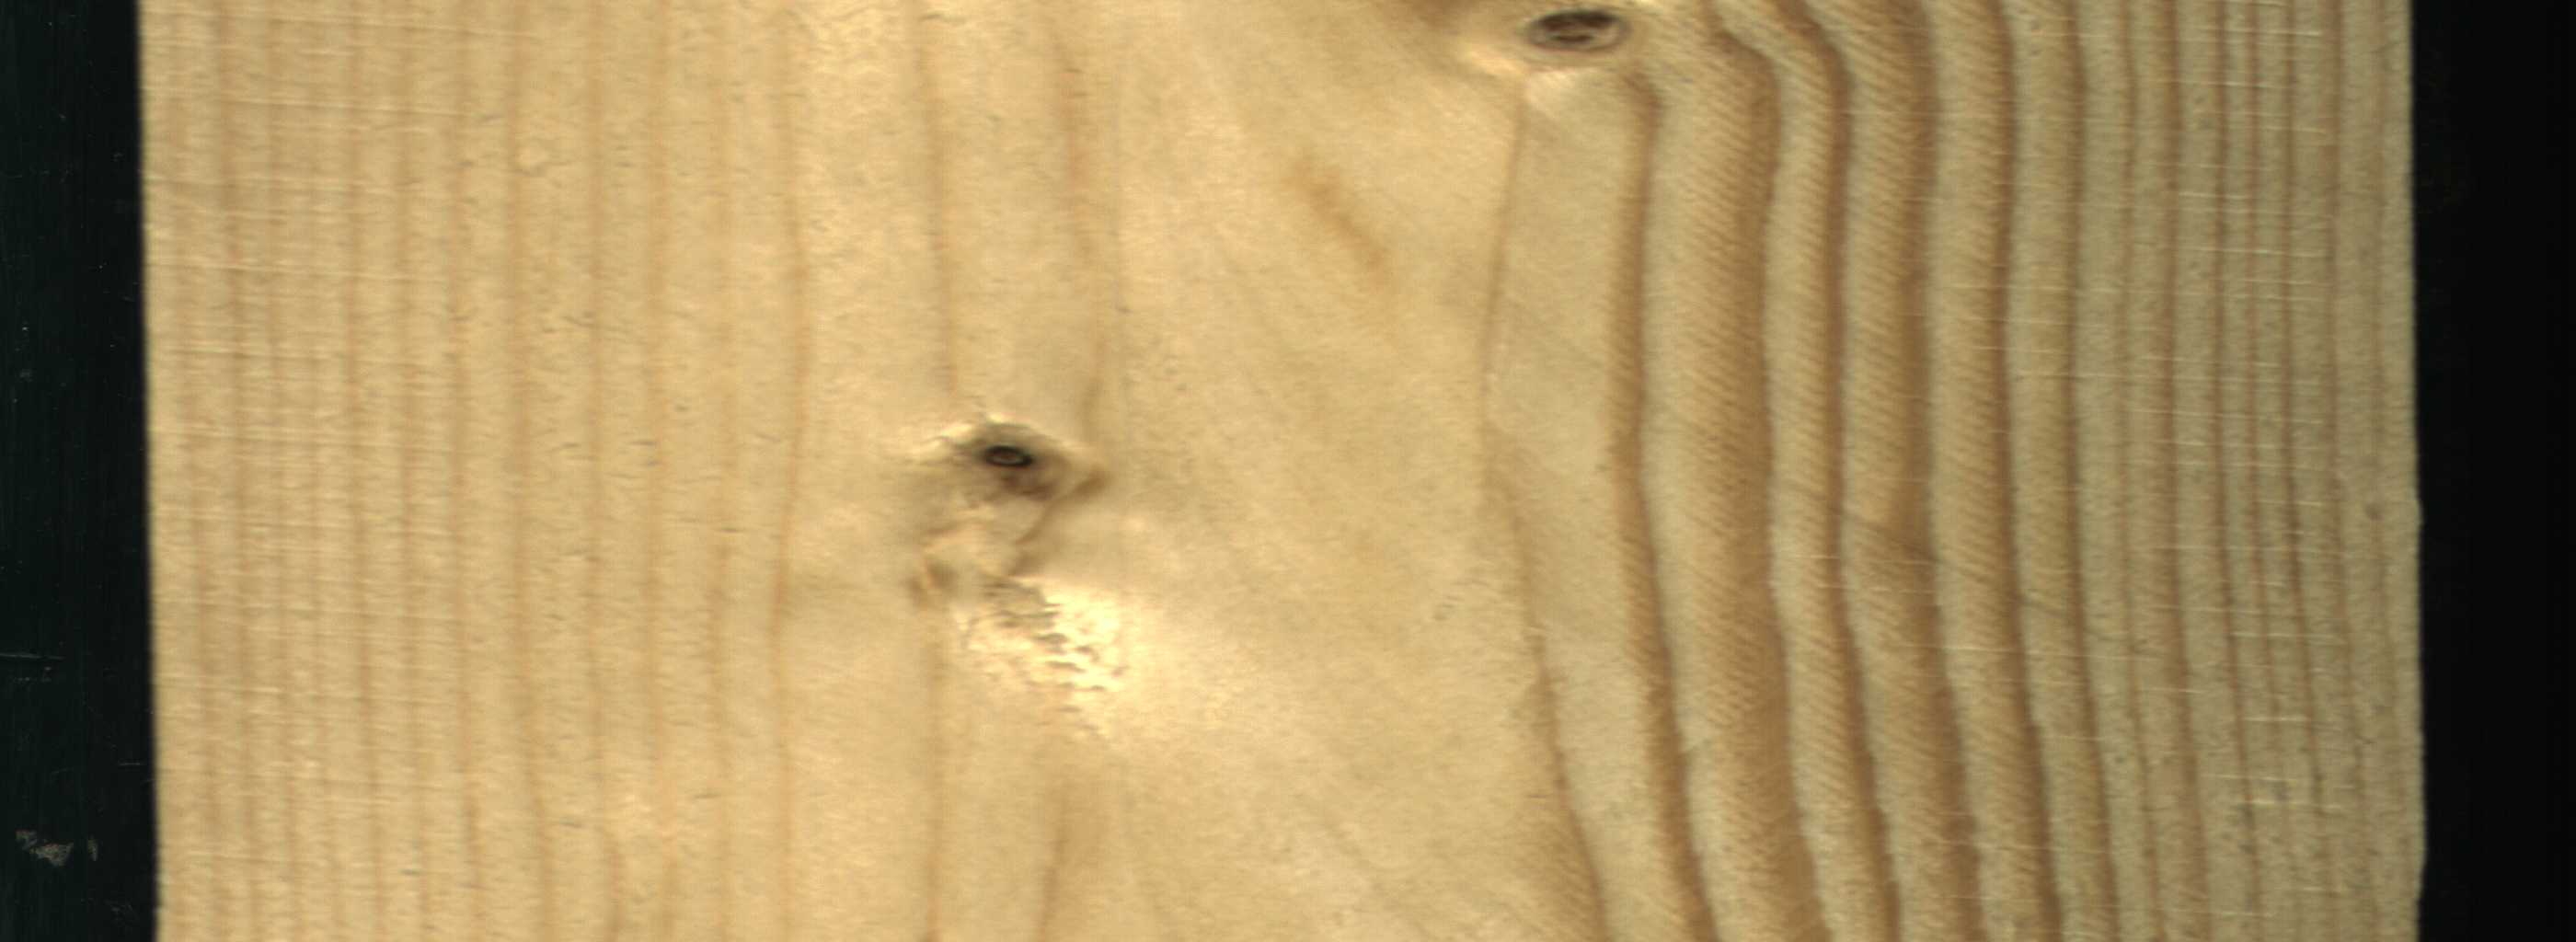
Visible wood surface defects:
Dead_Knot
Dead_Knot